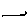
Label: line